Question:
I have a common service which is packaged as a jar with all it's dependencies.
Consumer1, consumer2, consumer3 provides different configuration for Common_service.
What is the best way to repackage common_service with all it's jar content and in addition, bundle the configuration with it.
Final output, on Consumer1 would give :
- -
Consumer2 would give :
- -
I tried maven shade to repackage common_service, but I need to explicitly include all the dependencies of common service in consumer., Why should the consumer be aware of the common service contents ? Is there any direct way to take the jar, add config and repackage ?
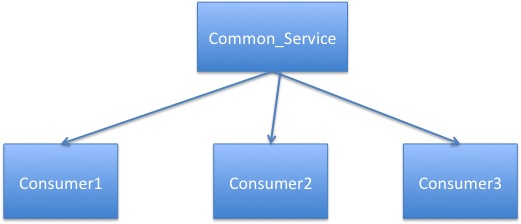
Answer: To get what you want, probably your best bet is to have four maven modules. The common_service module would no longer produce a shaded jar, just a regular jar. The consumer_1 module would include the configuration files and have common_service as a dependency, and would produce a shaded jar. The consumer_2 and consumer_3 modules would be set up similar to the consumer_1 module.